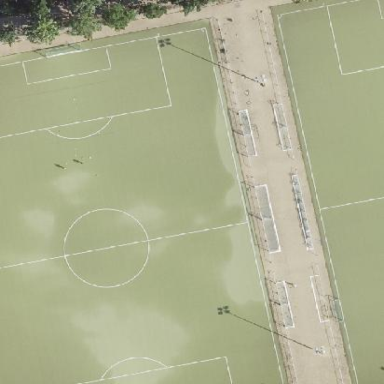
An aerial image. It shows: Soccer pitch with artificial turf for leisure sports activities.